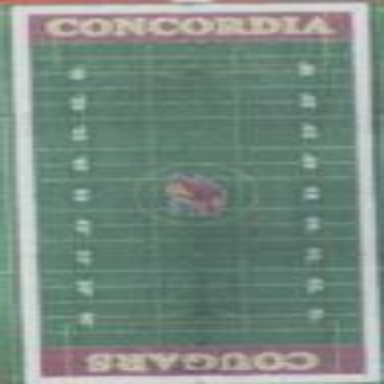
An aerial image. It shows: Pitch for American football.